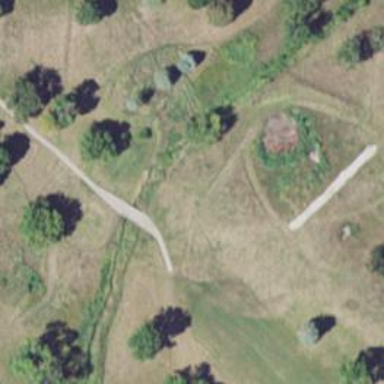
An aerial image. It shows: Path used for both walking and golf.